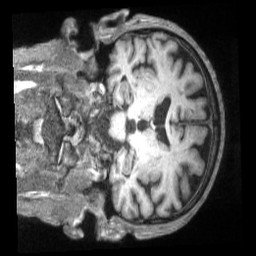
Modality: T1w
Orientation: coronal
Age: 76
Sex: male